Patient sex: F
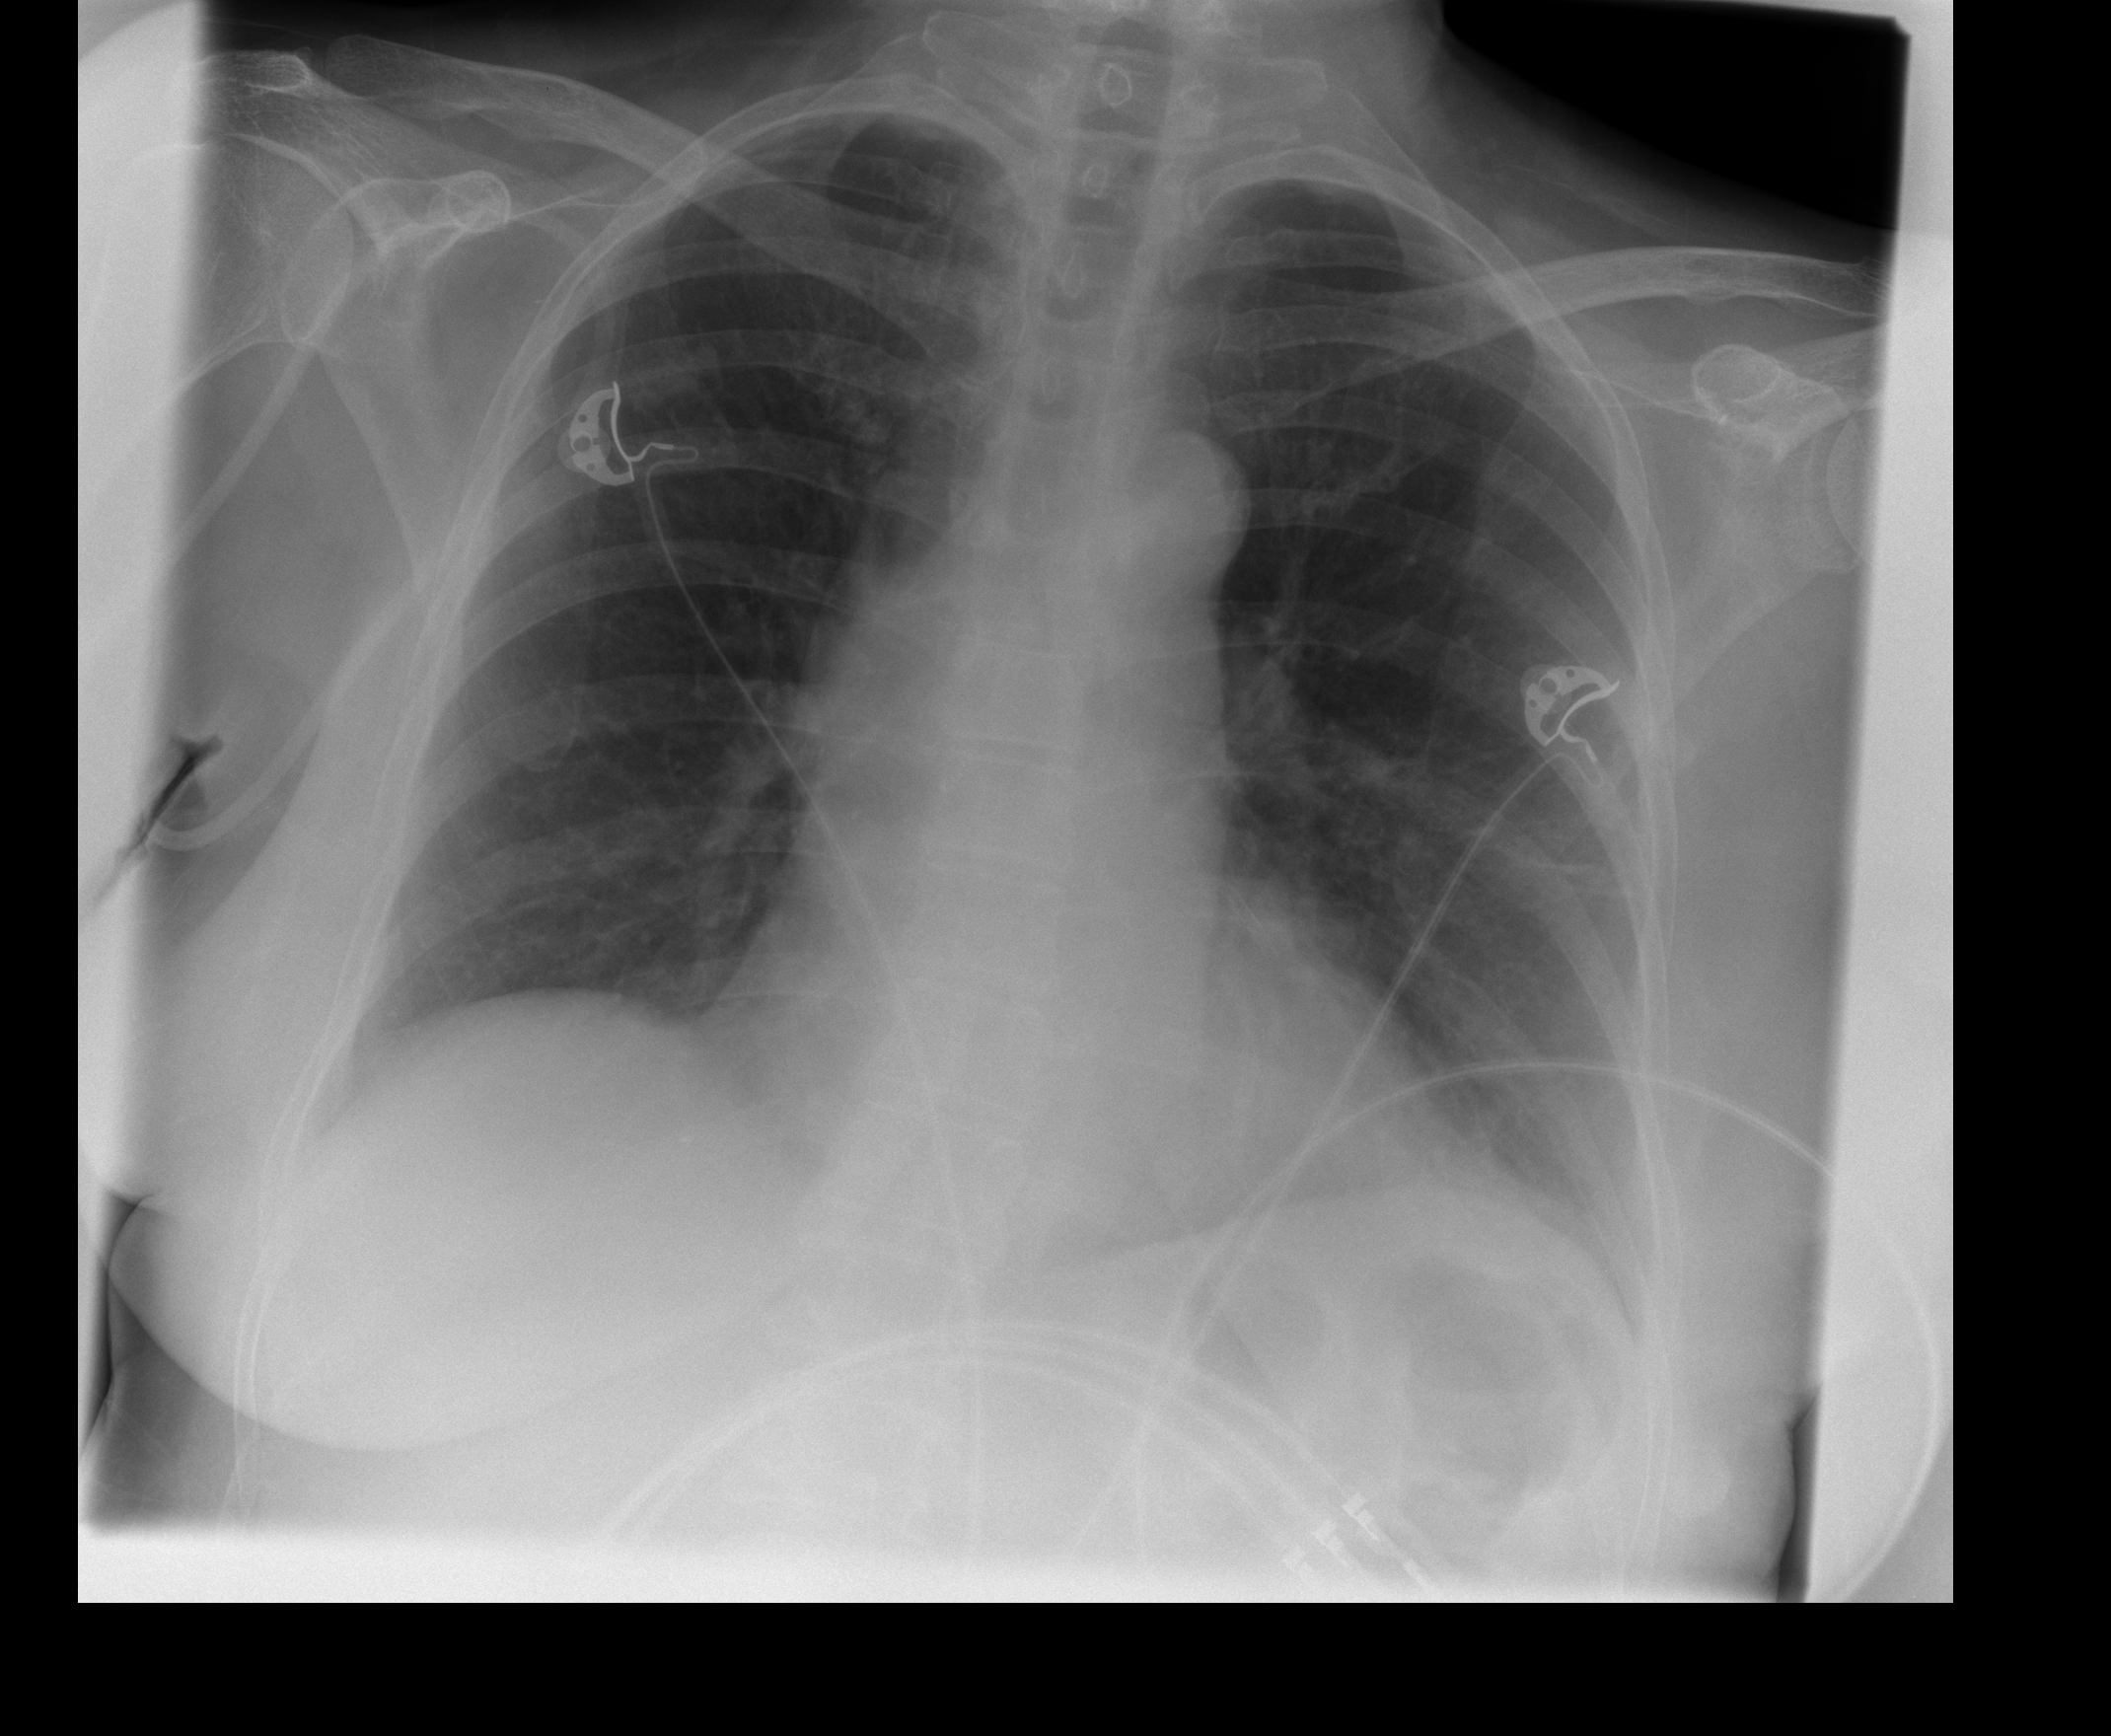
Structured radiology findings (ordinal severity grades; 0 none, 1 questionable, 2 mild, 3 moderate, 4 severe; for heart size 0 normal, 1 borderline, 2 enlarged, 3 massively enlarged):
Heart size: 0
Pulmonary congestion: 0
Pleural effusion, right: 0
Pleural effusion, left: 0
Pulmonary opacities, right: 0
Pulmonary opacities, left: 0
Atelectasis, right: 0
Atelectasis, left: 2